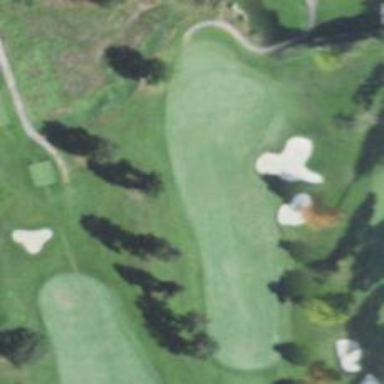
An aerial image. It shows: Golf hole.